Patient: sex M, age 42
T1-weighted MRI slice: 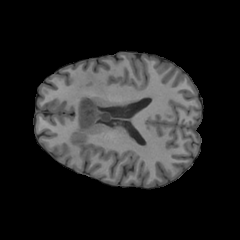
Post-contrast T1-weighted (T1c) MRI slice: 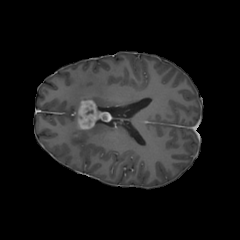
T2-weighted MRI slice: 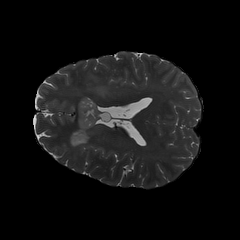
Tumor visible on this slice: yes
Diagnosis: Glioblastoma, IDH-wildtype
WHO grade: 4